You are looking at the envelope spectrum of a bearing's vibration signal. The marked vertical lines are the theoretical fault frequencies for the outer race, inner race, rolling elements, and cage. What is the most likely bearing condition (normal, inner_race, outer_race, ball)?
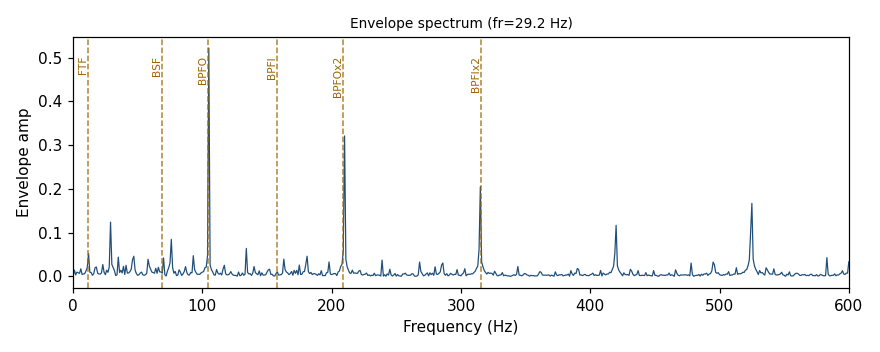
Answer: outer_race